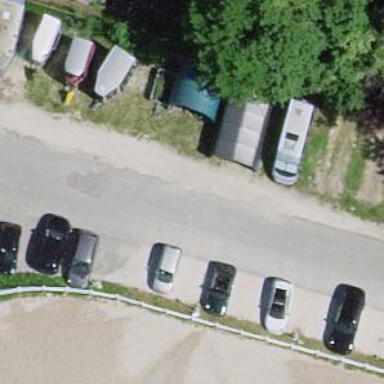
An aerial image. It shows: Street side parking area.